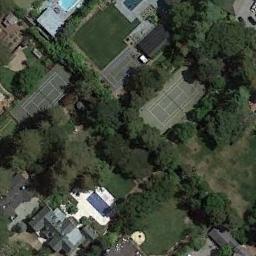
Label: tennis_court